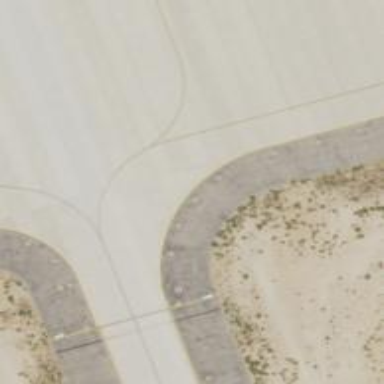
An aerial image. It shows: Image of taxiway at airport.